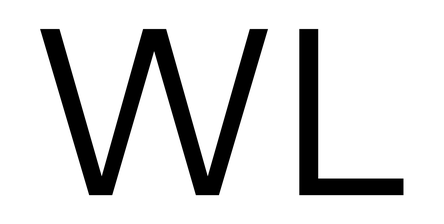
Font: InstrumentSans_Regular